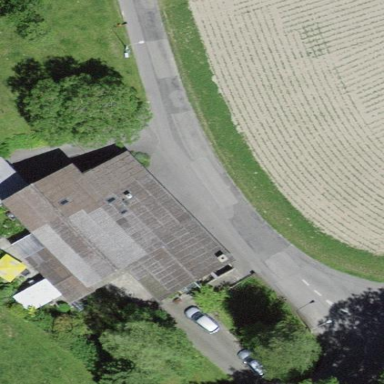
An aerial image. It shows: Farmyard area.